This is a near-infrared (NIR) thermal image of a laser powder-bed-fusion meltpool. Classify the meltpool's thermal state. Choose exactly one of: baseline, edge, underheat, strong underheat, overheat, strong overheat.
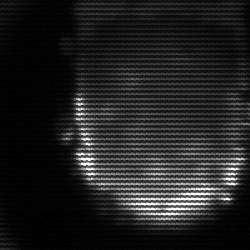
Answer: baseline